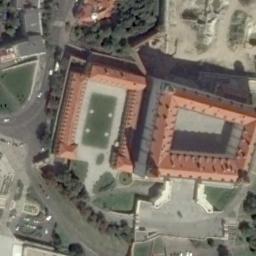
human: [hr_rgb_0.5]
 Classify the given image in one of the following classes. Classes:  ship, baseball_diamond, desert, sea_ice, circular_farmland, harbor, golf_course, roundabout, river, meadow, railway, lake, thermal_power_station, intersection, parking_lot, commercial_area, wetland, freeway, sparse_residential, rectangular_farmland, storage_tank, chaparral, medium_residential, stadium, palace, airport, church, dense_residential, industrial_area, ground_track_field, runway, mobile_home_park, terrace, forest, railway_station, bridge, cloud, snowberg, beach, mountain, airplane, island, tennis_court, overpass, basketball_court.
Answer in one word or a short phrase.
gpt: palace